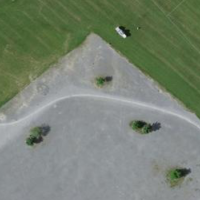
EUNIS habitat code: 53
Species observed at this site:
Knautia arvensis